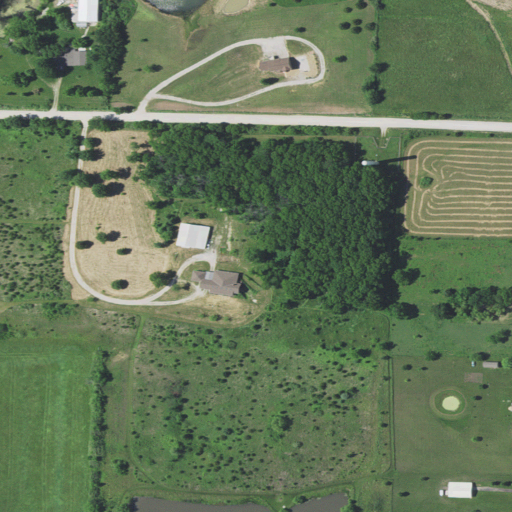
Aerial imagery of mountain in Missouri named Bodenhammer Hill containing pasture, low intensity development, grassland, deciduous forest, medium intensity development, open development, high intensity development, and open water